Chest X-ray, AP view. Patient: 50 years old, sex M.
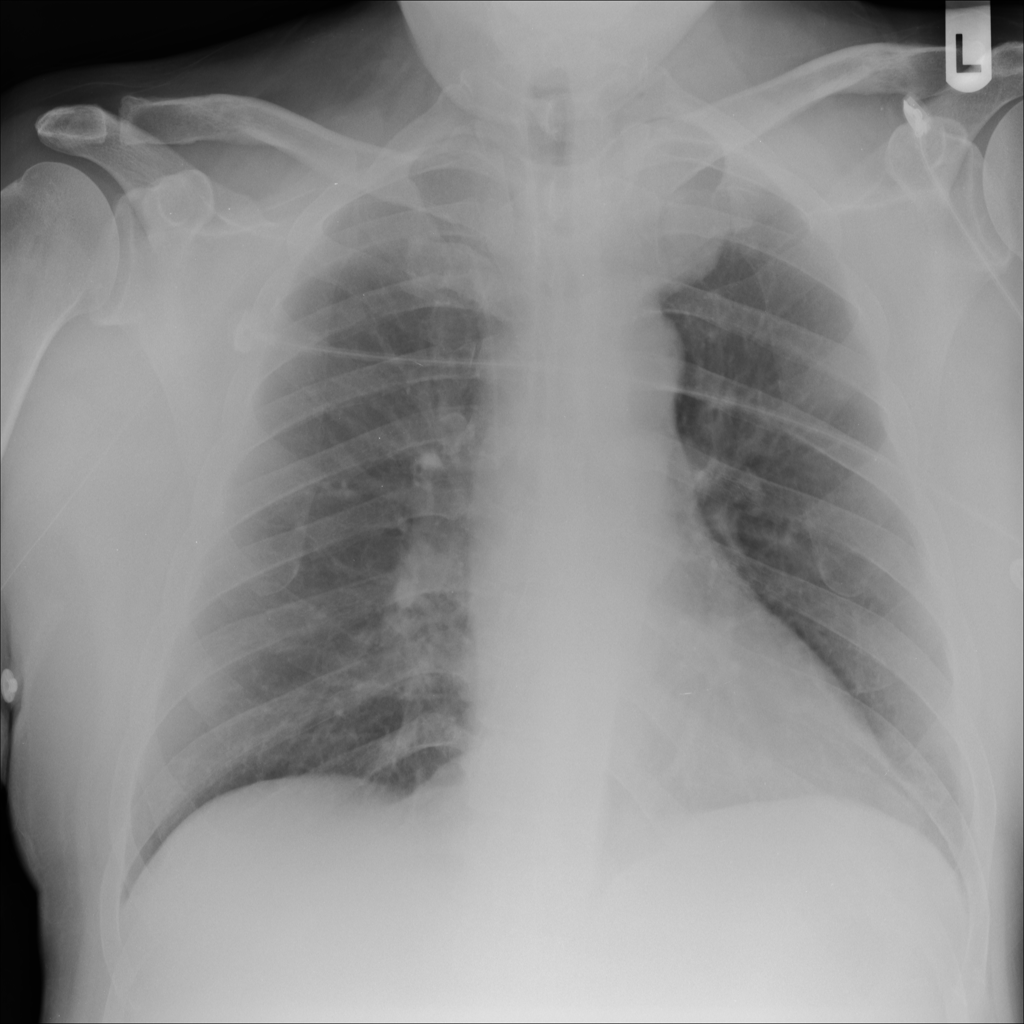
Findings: No Finding